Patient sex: M
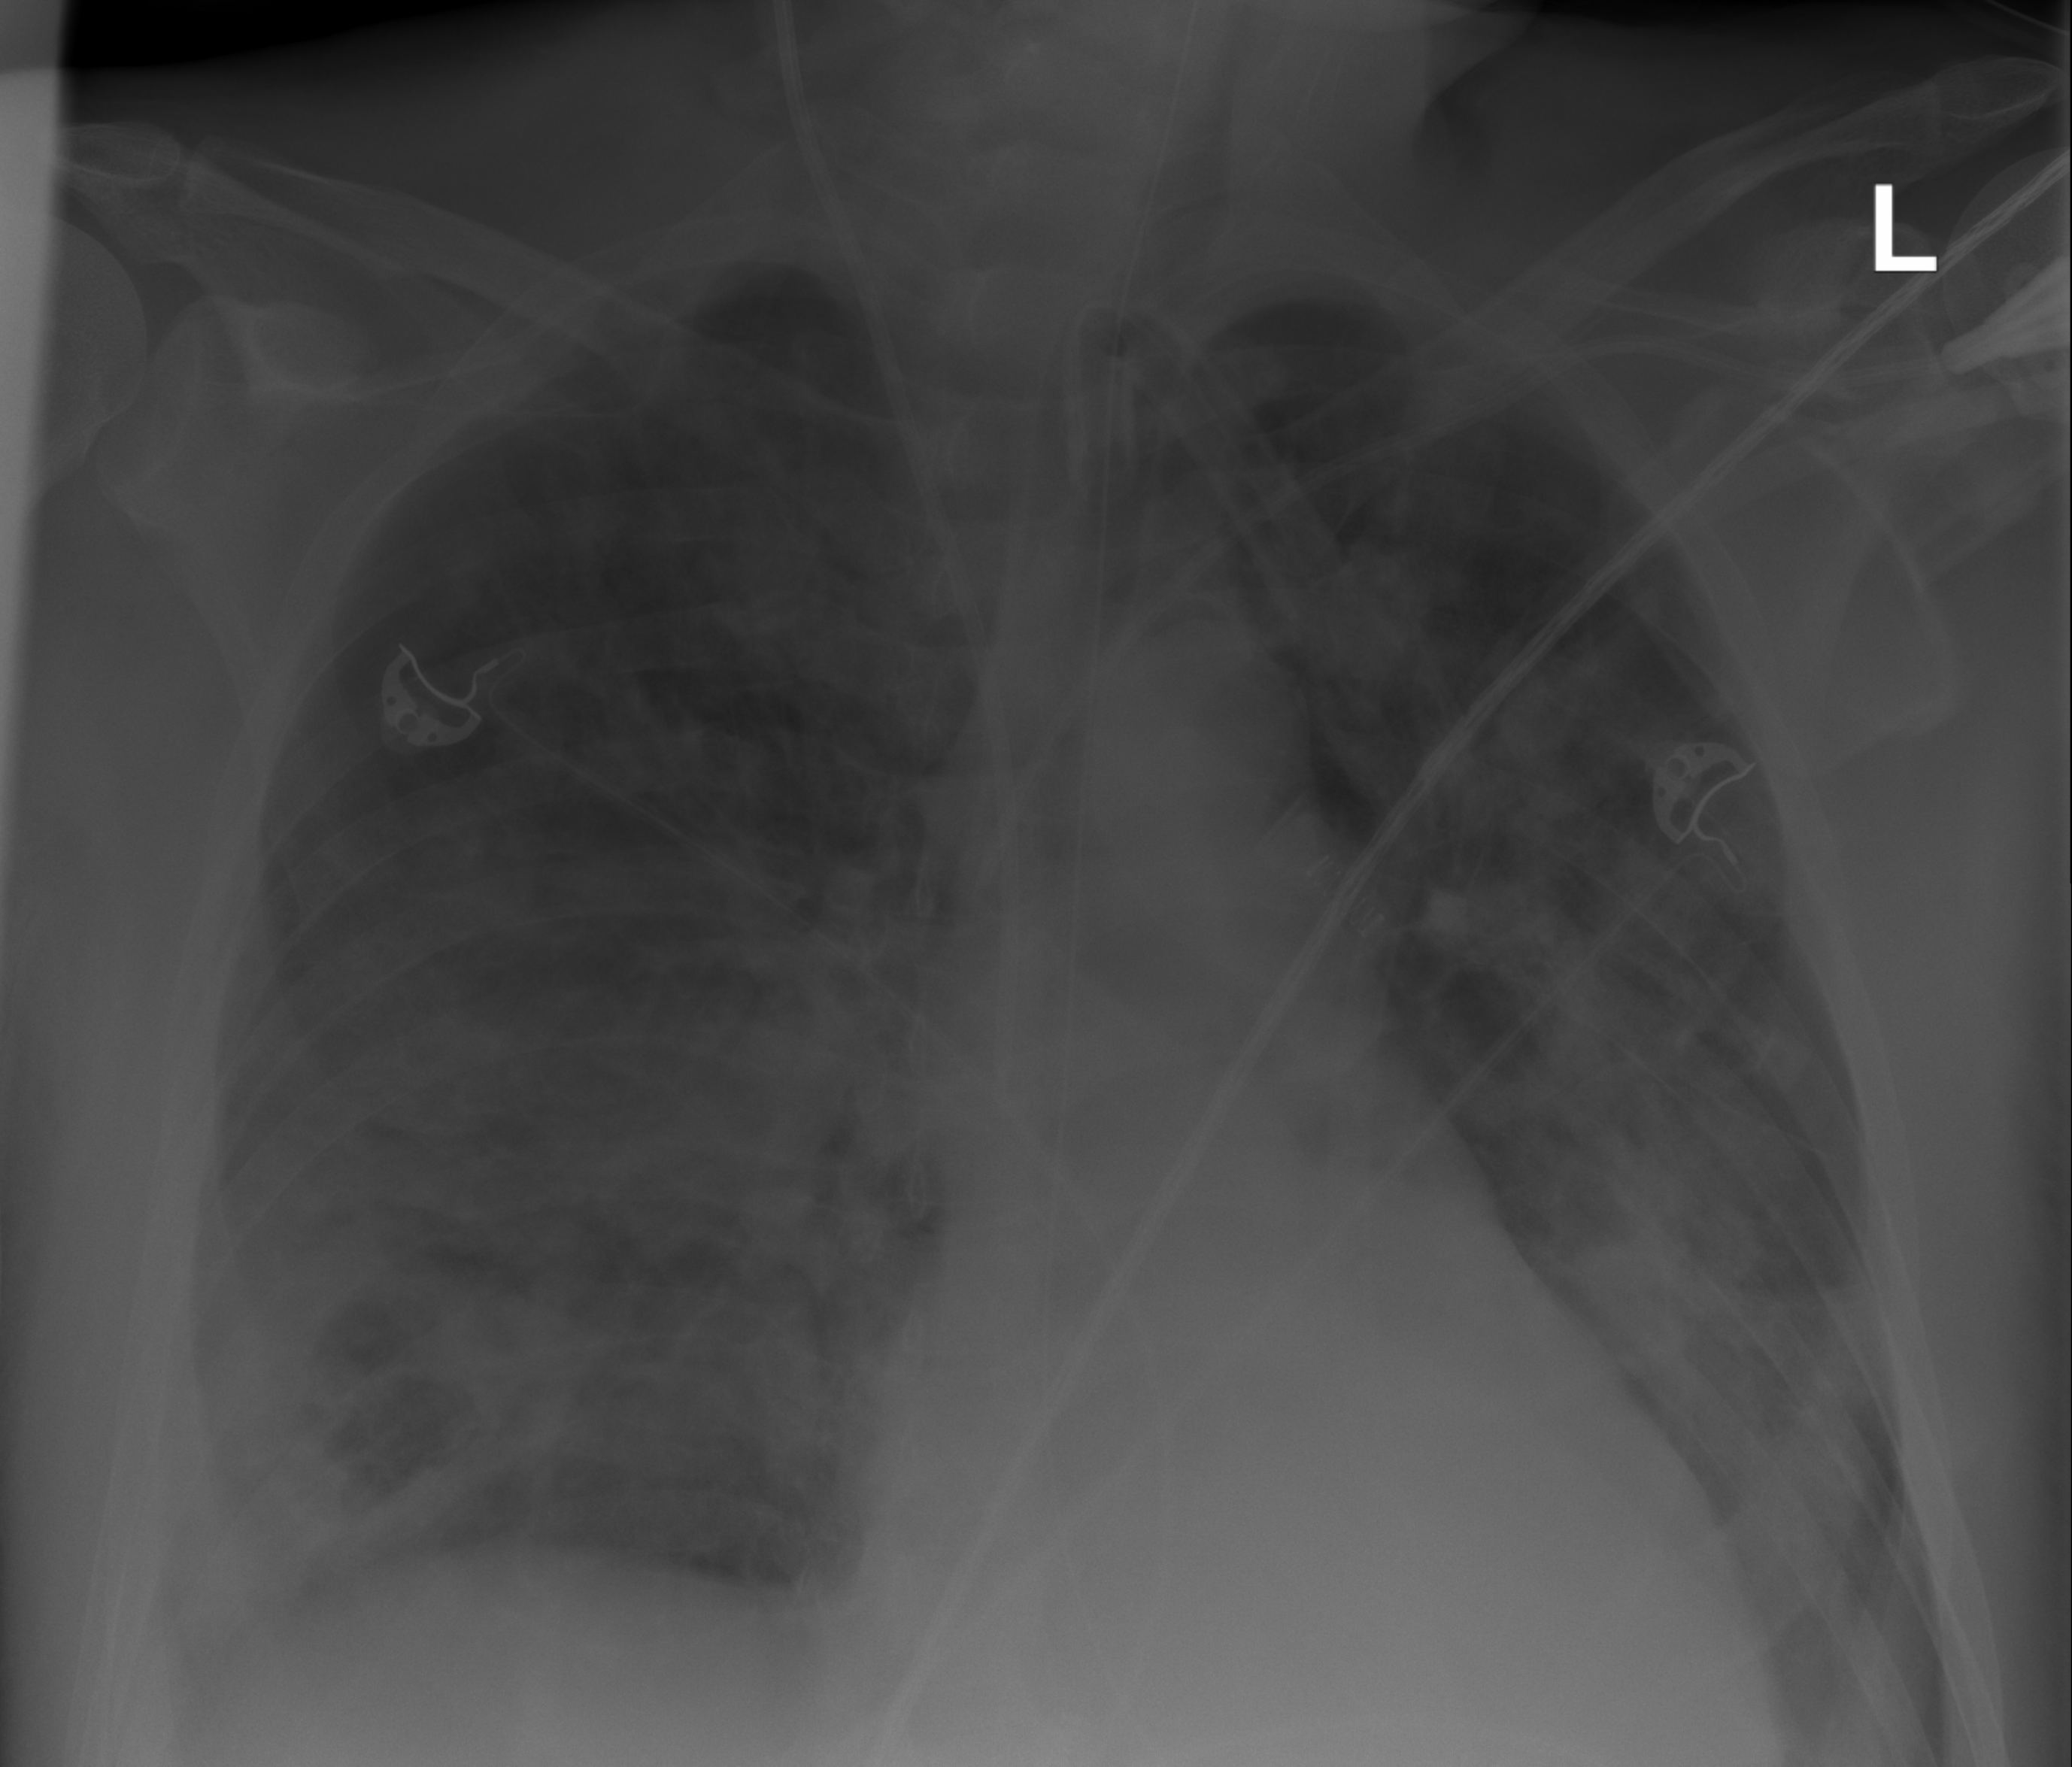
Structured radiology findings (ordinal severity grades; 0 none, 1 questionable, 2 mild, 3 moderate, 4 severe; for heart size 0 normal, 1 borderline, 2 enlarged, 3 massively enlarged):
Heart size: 0
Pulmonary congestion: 0
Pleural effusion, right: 2
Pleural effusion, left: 2
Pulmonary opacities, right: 3
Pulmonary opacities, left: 3
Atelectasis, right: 2
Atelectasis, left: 0